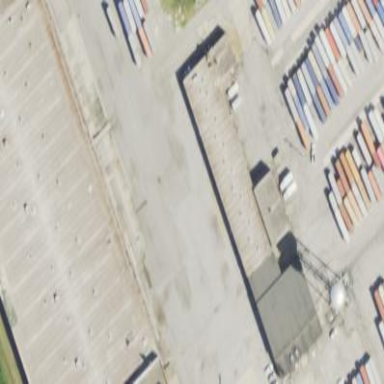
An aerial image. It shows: Warehouse.